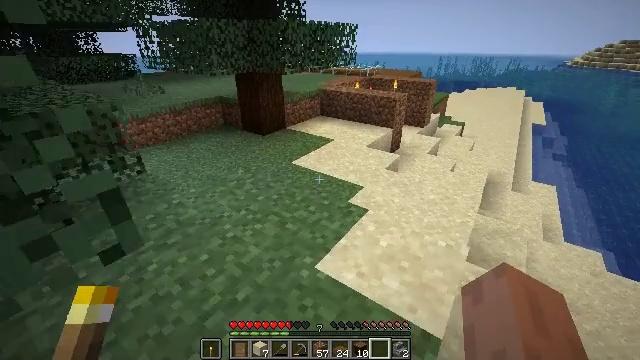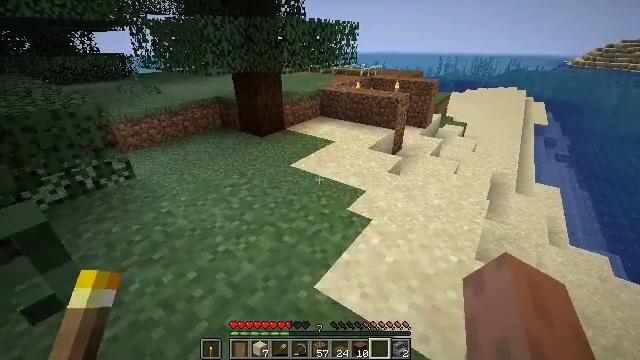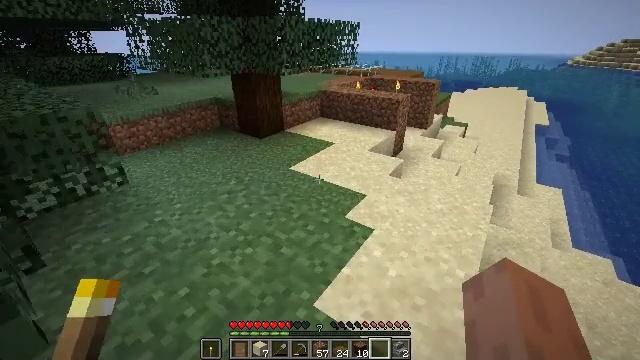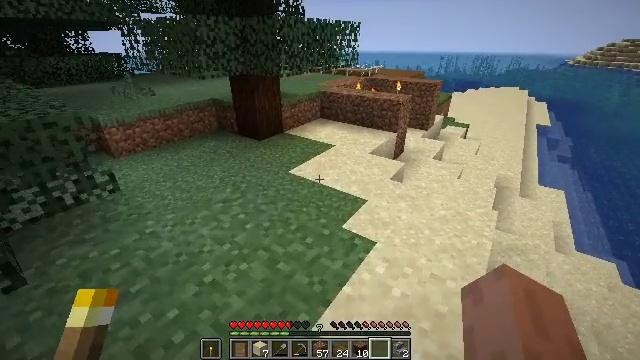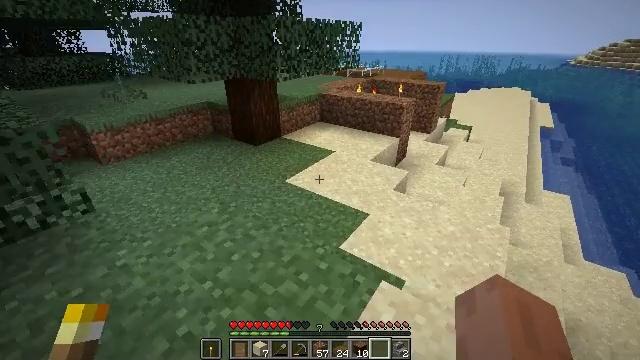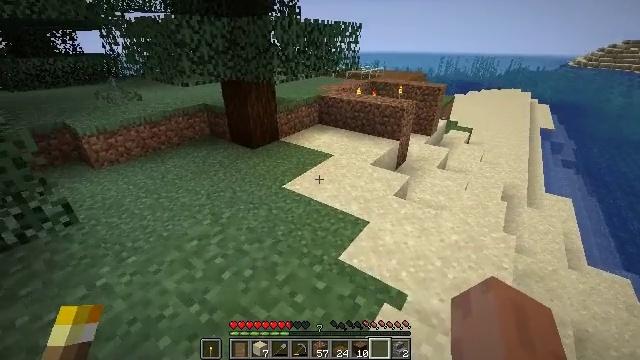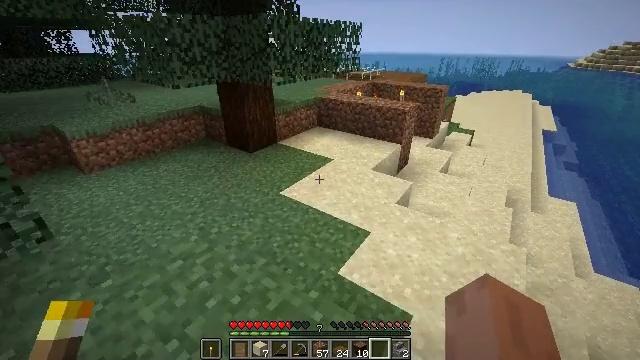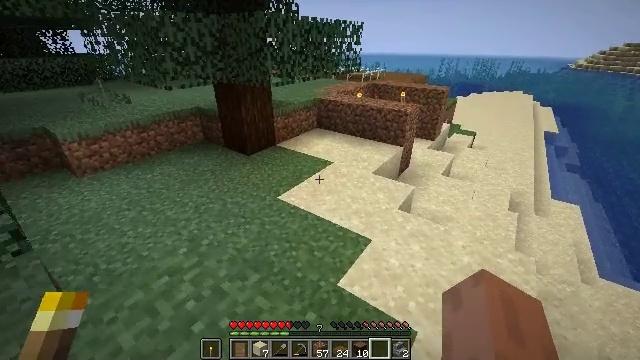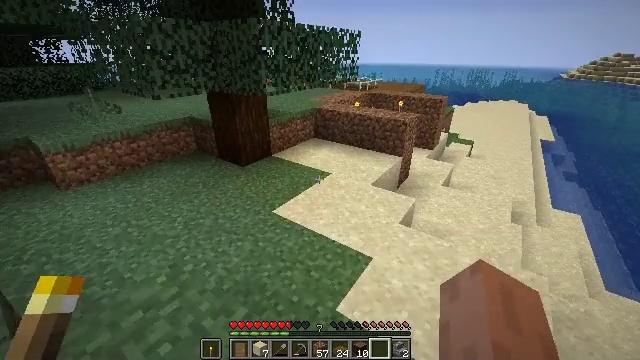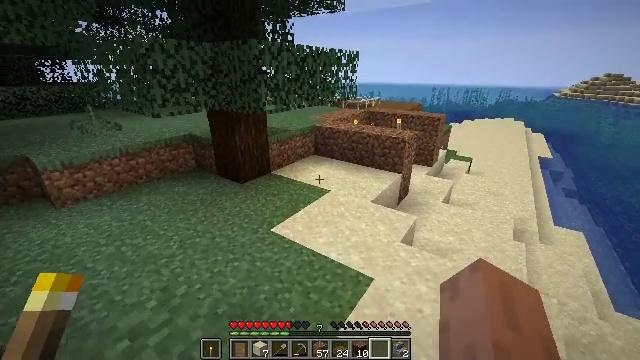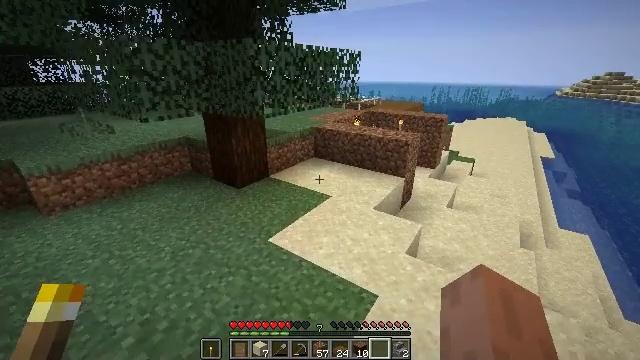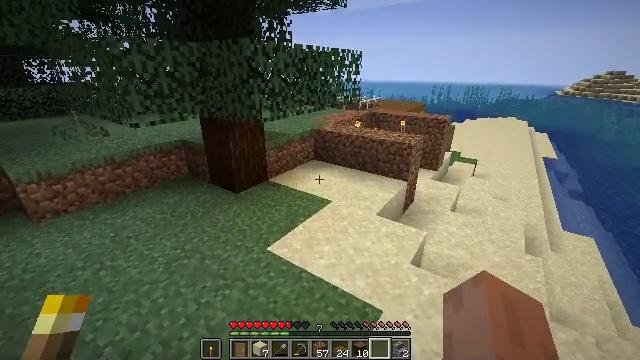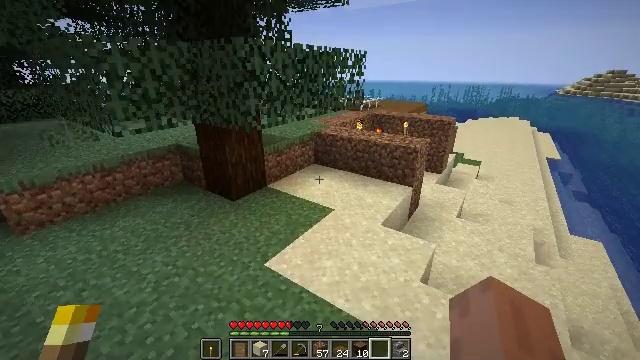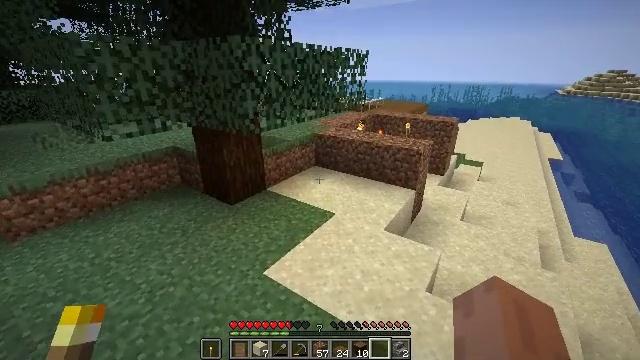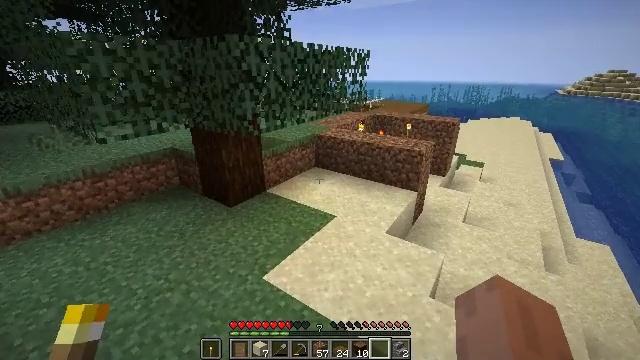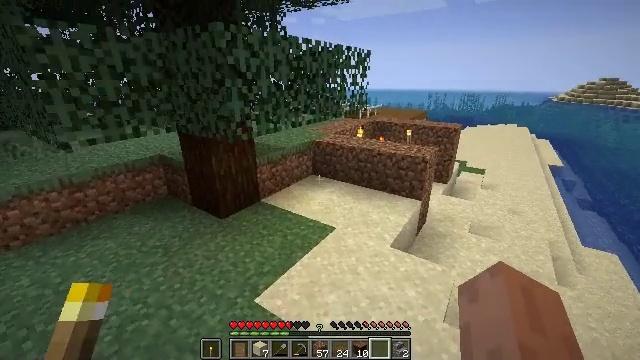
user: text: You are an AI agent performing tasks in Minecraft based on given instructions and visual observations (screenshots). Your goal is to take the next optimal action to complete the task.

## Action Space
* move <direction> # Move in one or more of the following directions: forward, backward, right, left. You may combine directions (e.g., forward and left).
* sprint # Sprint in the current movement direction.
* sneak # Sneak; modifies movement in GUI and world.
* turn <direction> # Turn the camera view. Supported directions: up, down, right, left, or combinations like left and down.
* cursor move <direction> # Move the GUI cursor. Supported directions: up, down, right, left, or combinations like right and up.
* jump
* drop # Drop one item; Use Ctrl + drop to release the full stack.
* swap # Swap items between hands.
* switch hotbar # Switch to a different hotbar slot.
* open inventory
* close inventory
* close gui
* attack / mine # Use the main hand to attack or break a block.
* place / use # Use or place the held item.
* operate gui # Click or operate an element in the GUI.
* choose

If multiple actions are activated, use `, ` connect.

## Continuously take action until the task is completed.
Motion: motion action
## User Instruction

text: Break spruce planks from a structure.
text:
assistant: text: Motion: move forward
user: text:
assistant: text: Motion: move forward
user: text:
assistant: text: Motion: move forward
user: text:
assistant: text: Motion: move forward
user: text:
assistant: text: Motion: move forward
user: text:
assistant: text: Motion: move forward
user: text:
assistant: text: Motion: move forward
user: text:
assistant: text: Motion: move forward, turn up
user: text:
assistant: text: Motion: move forward, turn up
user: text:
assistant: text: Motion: move forward
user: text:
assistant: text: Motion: move forward
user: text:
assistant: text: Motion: move forward
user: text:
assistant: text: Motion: move forward
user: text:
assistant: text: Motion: move forward
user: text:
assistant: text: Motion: move forward, turn up
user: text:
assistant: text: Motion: move forward, turn right
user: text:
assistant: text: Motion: move forward, turn right
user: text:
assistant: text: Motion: move forward, turn right and down
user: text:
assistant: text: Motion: move forward, turn right and down
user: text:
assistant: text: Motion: move forward, turn right
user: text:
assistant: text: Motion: move forward, turn right
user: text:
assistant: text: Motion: move forward
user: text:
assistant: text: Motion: move forward
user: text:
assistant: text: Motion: move forward
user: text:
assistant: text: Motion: move forward
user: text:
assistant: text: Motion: move forward
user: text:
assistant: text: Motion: move forward, turn left
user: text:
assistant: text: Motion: move forward
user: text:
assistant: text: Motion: move forward, turn left
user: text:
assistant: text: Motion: move forward, turn left